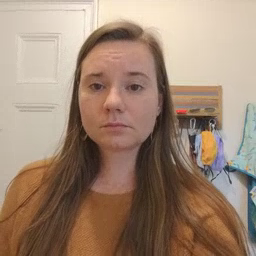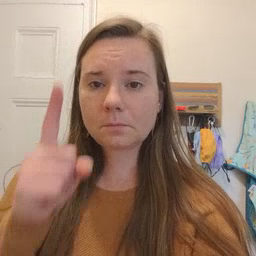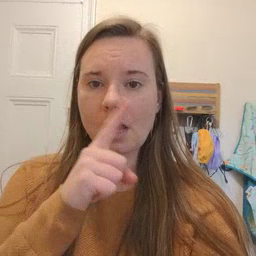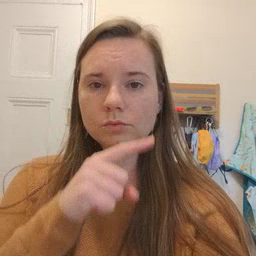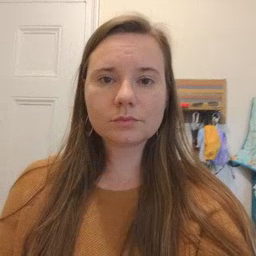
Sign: mouse